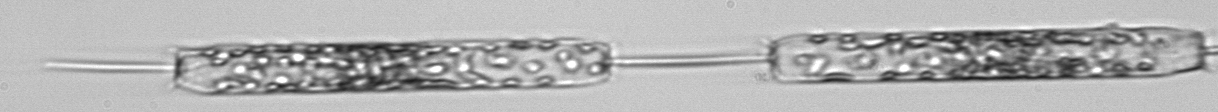
Label: Ditylum_brightwellii